二年级 · 算术
看图列式计算。（共 7 分）

(颗)
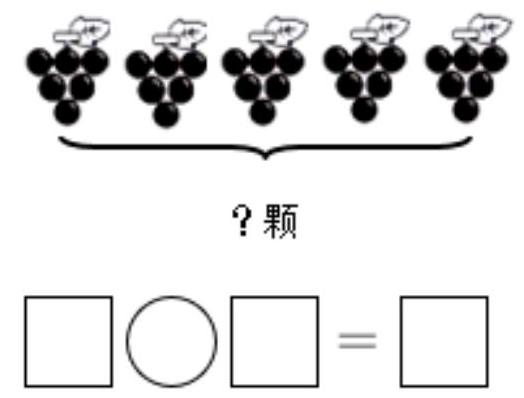
答案: $6 \times 5=30$

【分析】每份有 6 个, 一共有 5 份, 用 6 乘 5 即可求解。

【详解】 $6 \times 5=30$ (颗)

所以一共有 30 颗。

列式为: $6 \times 5=30$ (颗)。